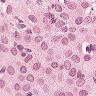
Metastatic tissue present: yes